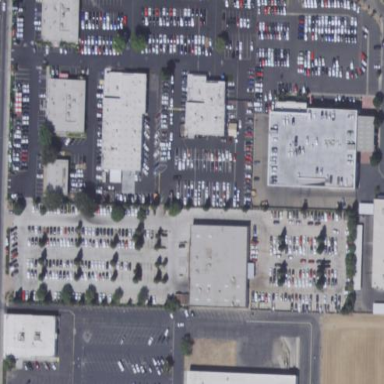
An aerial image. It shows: Commercial area with car shop.